Interaction volume radius: 5 \u00c5
Interaction volume height: 25 \u00c5
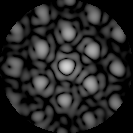
Disorder parameter: 0.3017